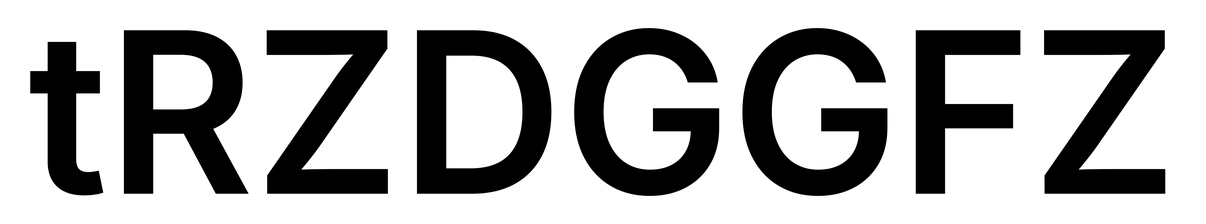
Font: Inter_SemiBold